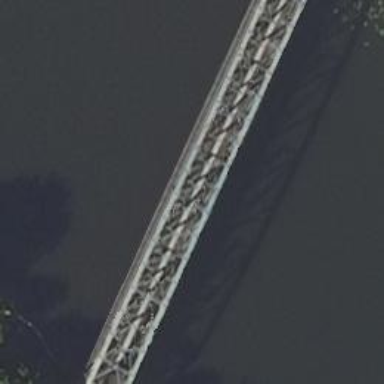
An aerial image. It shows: There is bridge in the image.